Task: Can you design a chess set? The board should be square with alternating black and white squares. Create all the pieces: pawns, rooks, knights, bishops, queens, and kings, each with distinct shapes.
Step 763:
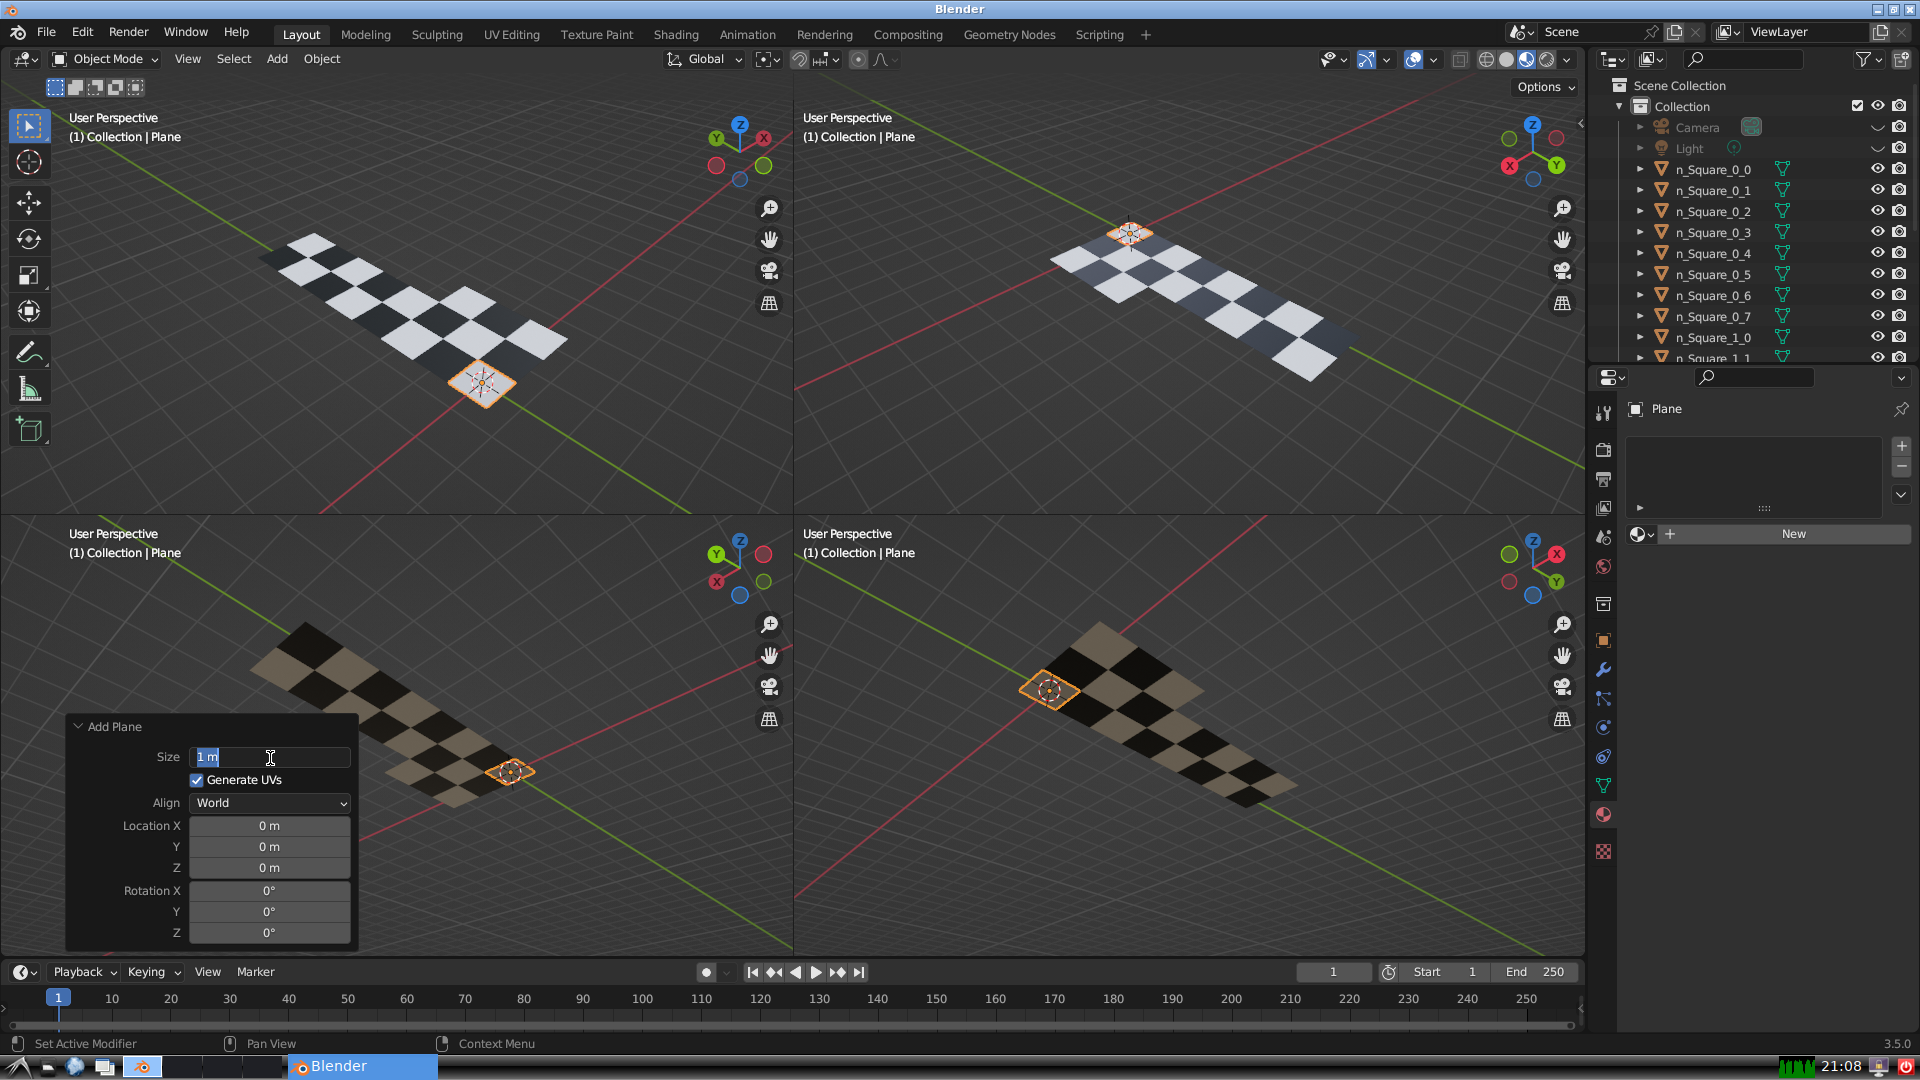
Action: input_text: 1.0